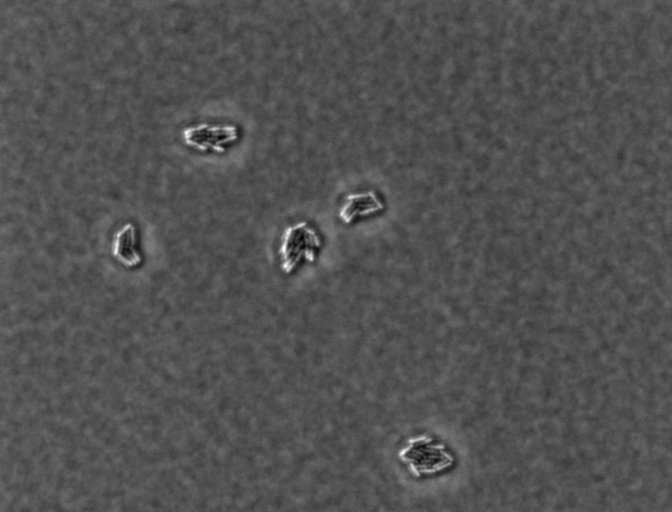
Salmonella enterica Enteritidis